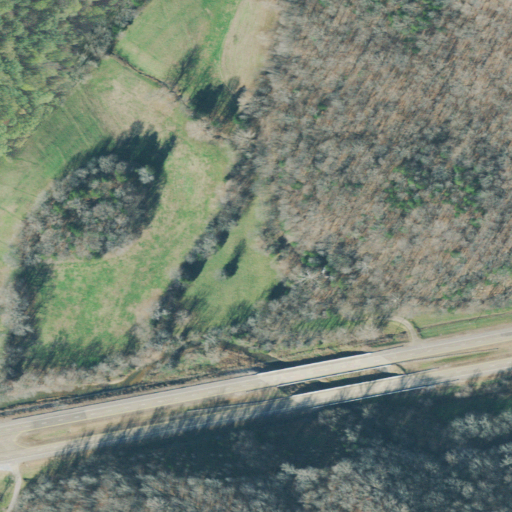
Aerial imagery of valley in Tennessee named Joe Hollow containing deciduous forest, pasture, low intensity development, open development, high intensity development, medium intensity development, barren land, and mixed forest